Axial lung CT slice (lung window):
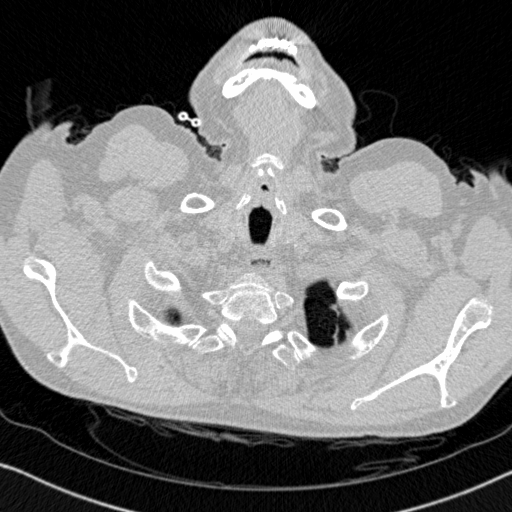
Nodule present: no